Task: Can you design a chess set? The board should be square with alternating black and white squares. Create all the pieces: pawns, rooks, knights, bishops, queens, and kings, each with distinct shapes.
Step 5446:
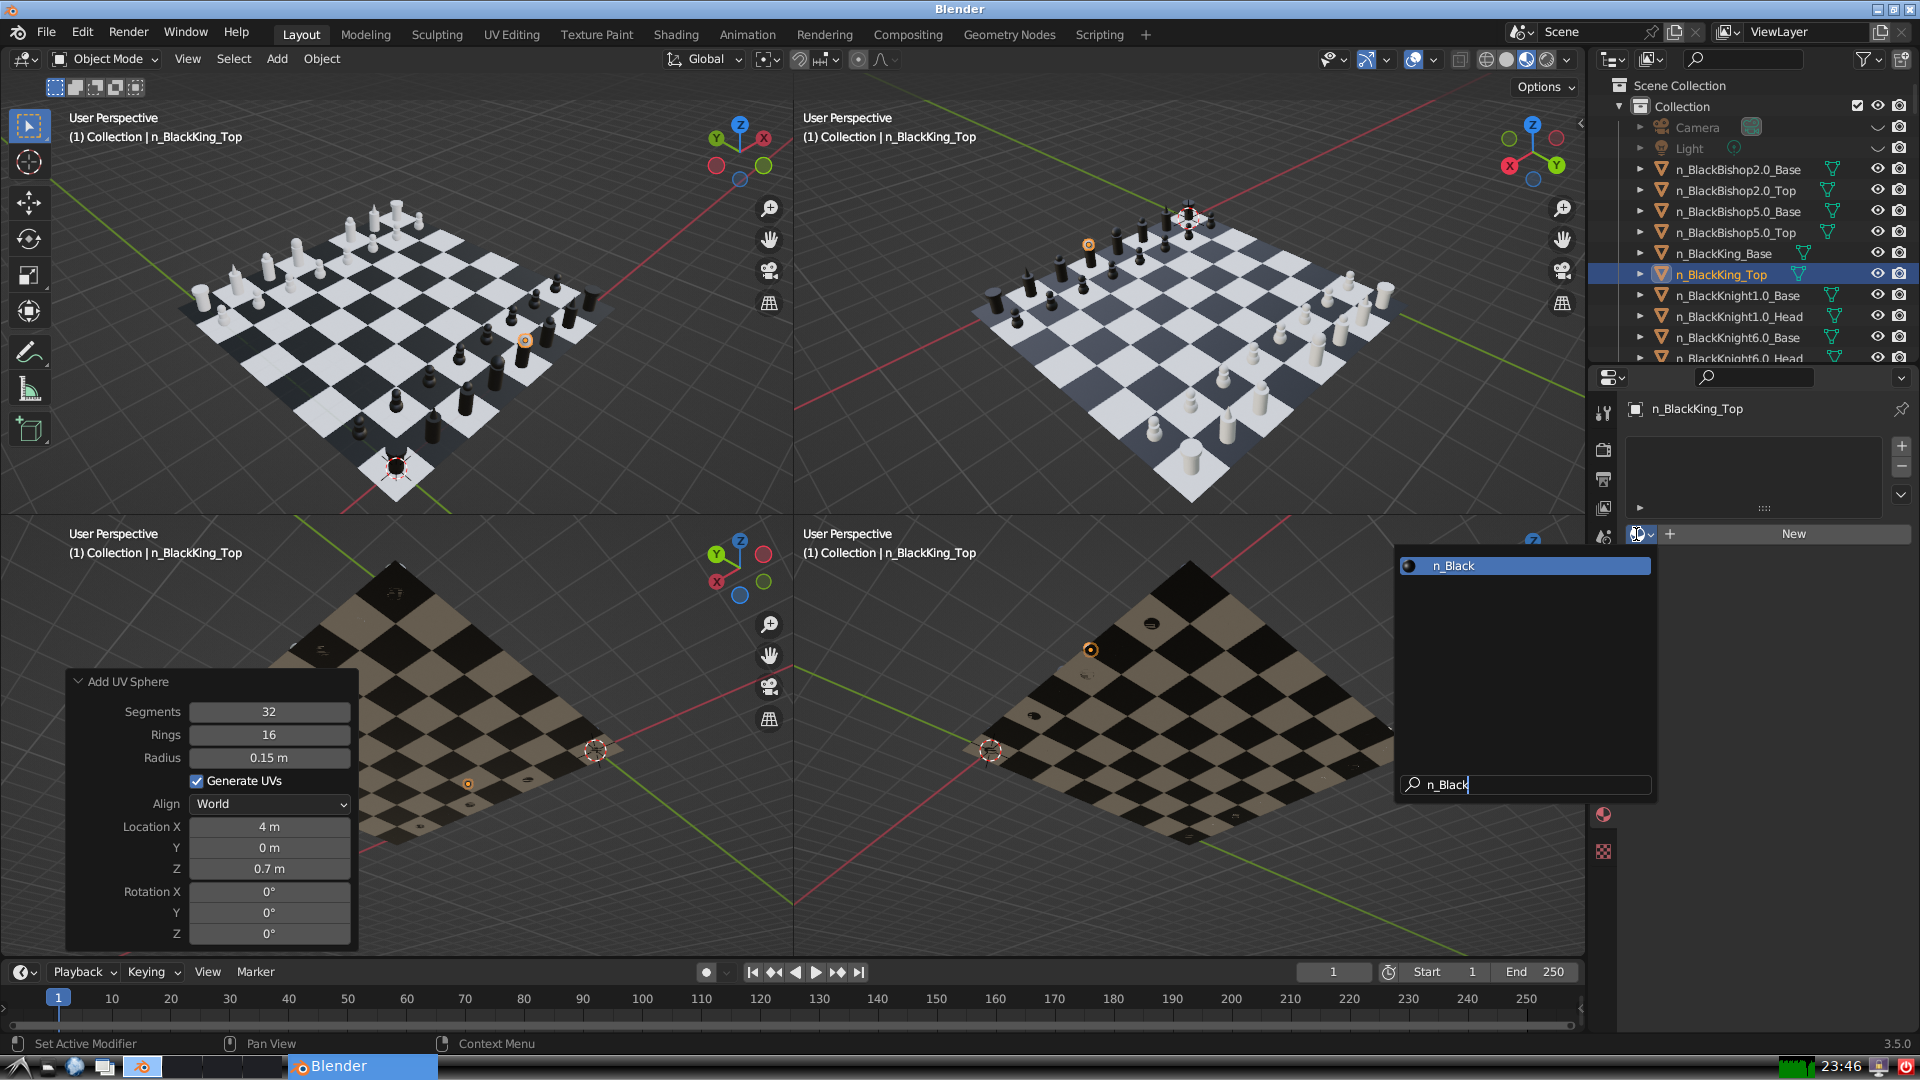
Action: {"key_press": ['Return']}